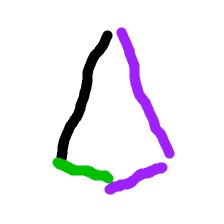
Shape: kite